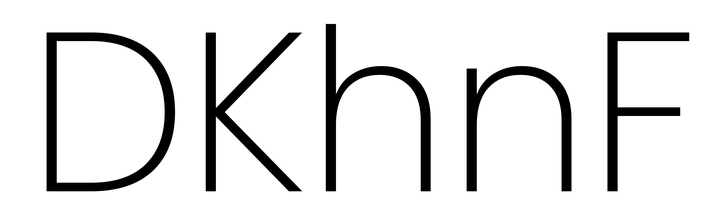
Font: Poppins-ExtraLight